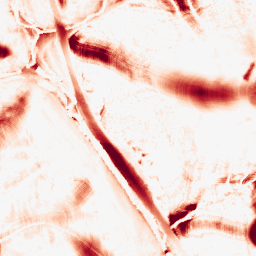
Category: morphological
Decomposition family: morphological_ellipse
Decomposition parameters: operation: opening
width: 50
height: 50
Upsampling method: bspline
Upsampling parameters: scale: 4
Upsampling scale: 4